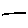
Label: cloud